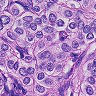
Metastatic tissue present: yes